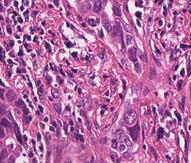
Tumor epithelial tissue: yes
Tumor-associated stroma tissue: yes
Normal tissue: no